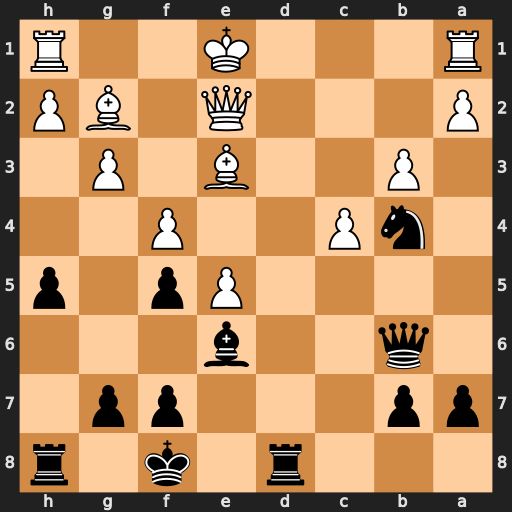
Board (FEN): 3r1k1r/pp3pp1/1q2b3/4Pp1p/1nP2P2/1P2B1P1/P3Q1BP/R3K2R
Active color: b
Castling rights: KQ
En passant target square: -
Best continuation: Nc2+ Qxc2 Qxe3+ Qe2 Qc3+